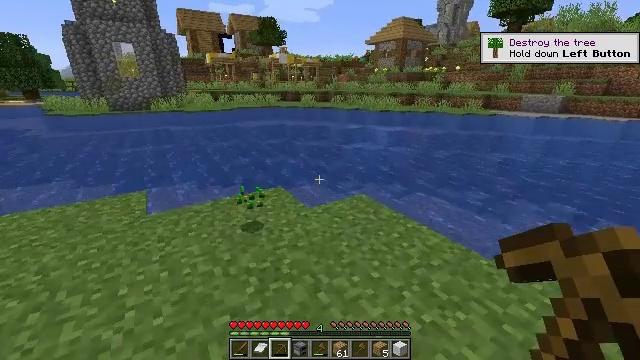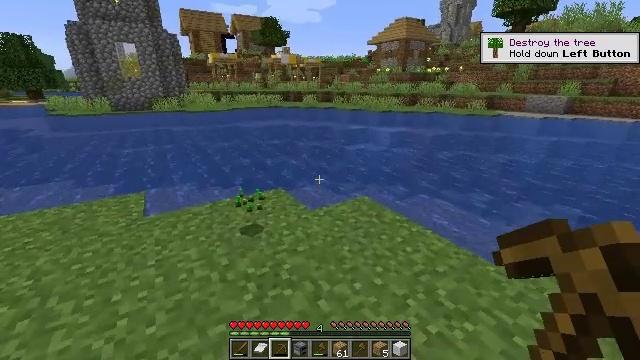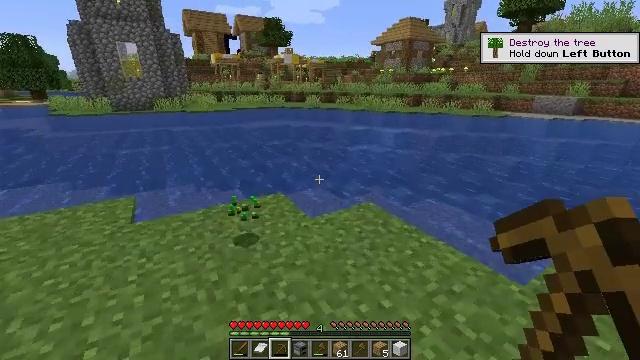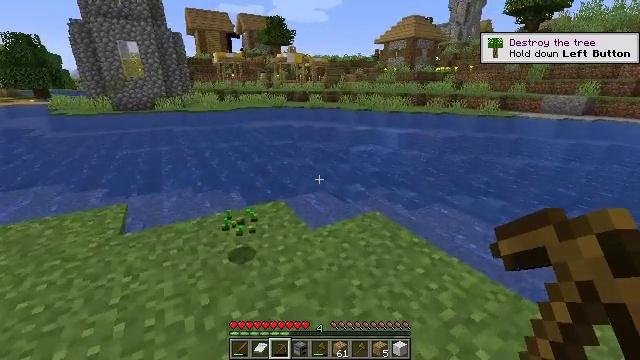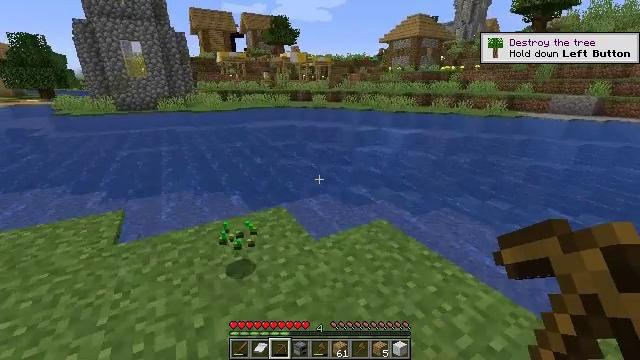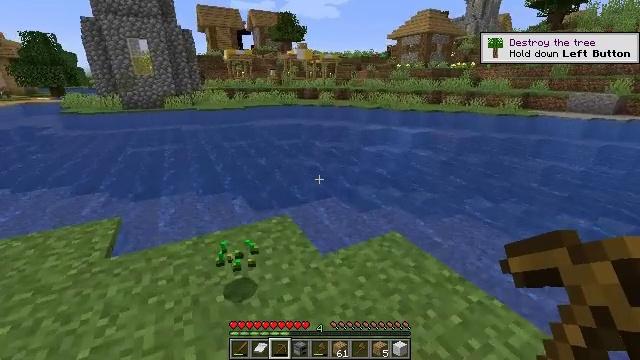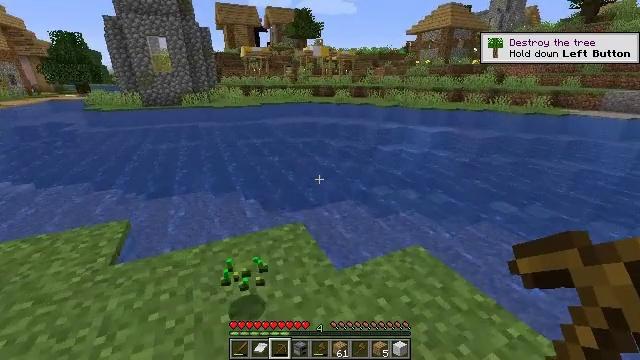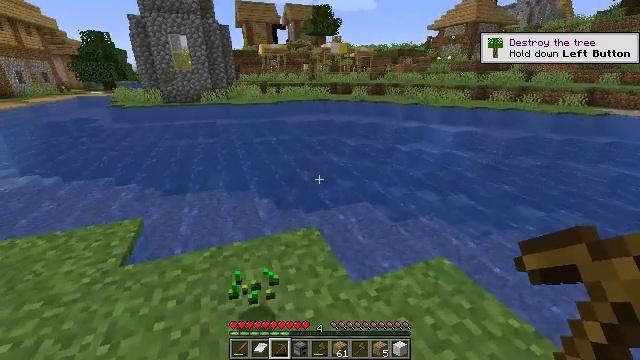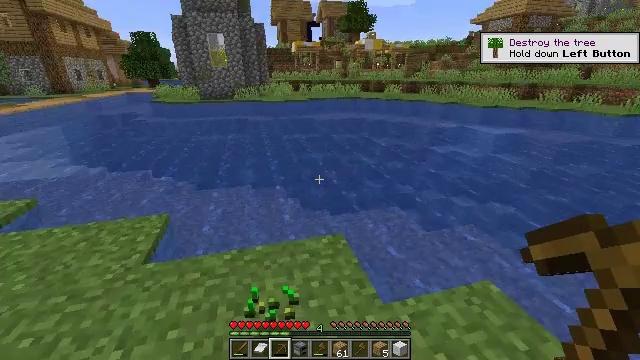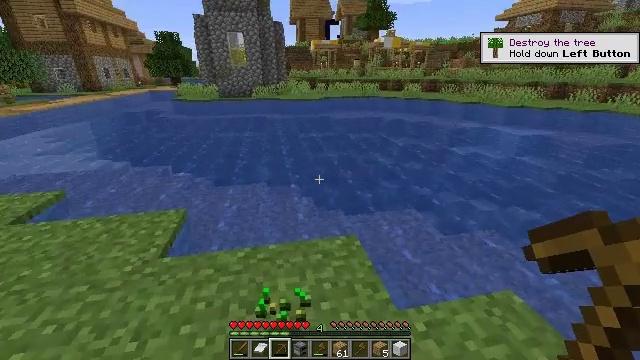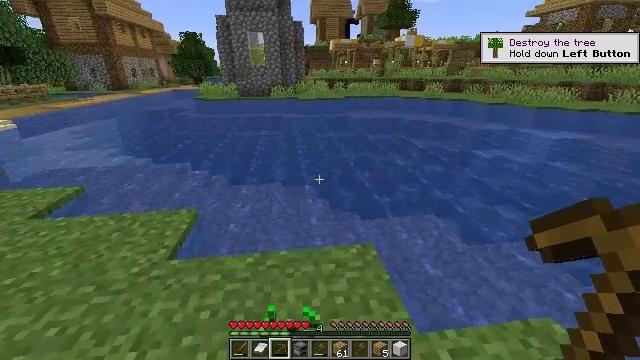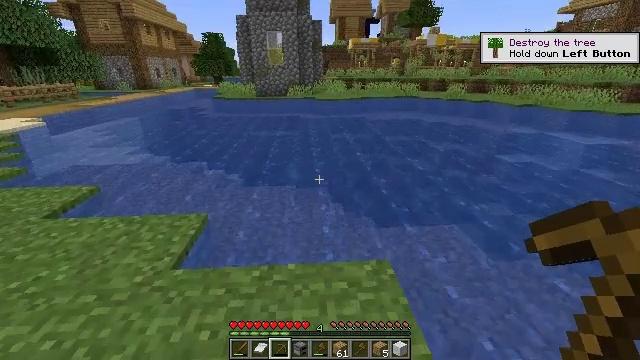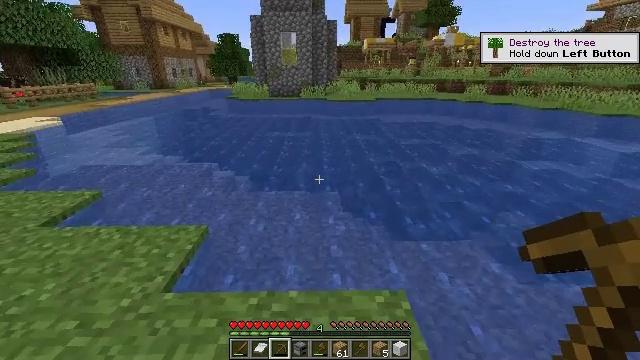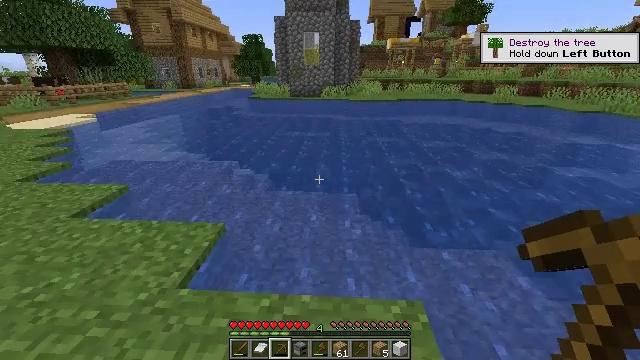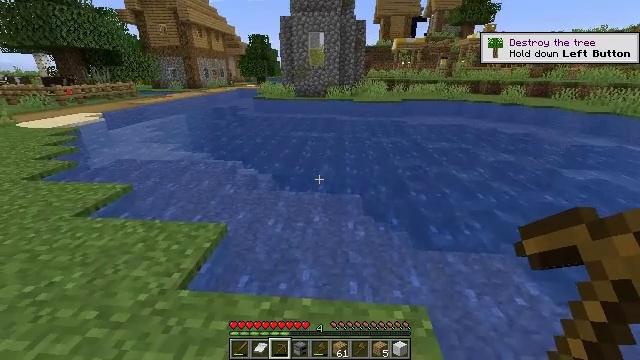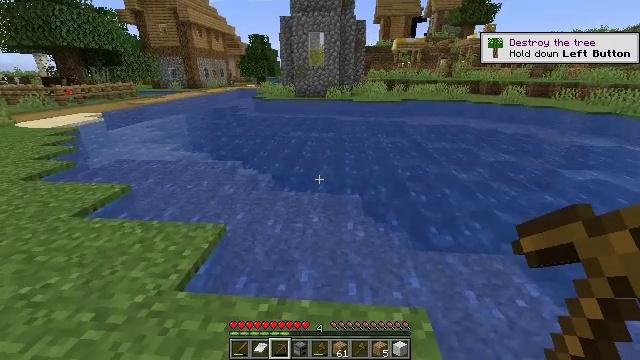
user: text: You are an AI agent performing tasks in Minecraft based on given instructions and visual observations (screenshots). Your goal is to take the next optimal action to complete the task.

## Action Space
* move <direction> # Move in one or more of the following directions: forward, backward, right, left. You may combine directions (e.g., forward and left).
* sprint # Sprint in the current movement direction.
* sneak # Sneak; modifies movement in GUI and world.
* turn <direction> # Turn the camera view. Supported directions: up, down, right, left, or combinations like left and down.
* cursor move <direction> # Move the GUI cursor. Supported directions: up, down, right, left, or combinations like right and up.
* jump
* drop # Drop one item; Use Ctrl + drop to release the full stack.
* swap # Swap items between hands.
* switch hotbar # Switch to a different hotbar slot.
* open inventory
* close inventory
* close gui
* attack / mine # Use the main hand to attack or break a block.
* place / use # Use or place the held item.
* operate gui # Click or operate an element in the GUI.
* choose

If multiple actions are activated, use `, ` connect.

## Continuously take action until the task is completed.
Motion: motion action
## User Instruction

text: Harvest the oxeye daisy.
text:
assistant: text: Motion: move forward
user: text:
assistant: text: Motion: move forward
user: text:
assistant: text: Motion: move forward
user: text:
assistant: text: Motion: move forward
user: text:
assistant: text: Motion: move forward, turn left
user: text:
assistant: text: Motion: move forward, turn left
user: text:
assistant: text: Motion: move forward, turn left
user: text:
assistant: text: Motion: move forward, turn left
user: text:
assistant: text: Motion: move forward, turn left
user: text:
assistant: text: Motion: move forward, turn left
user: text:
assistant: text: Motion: move forward, turn left
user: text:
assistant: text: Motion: turn left
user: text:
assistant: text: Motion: turn left
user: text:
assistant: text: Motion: turn left
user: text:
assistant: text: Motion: no_op
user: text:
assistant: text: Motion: no_op
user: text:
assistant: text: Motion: no_op
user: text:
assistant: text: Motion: no_op
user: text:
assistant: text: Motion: no_op
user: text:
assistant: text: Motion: turn left
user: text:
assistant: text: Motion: turn left
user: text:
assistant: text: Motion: turn left
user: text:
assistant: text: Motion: move forward, turn left
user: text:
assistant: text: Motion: move forward, turn left
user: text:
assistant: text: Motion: move forward, turn left
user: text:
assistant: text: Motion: move forward, turn left
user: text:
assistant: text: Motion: turn left
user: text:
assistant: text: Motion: turn left and up
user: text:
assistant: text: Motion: turn left
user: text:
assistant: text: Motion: turn left